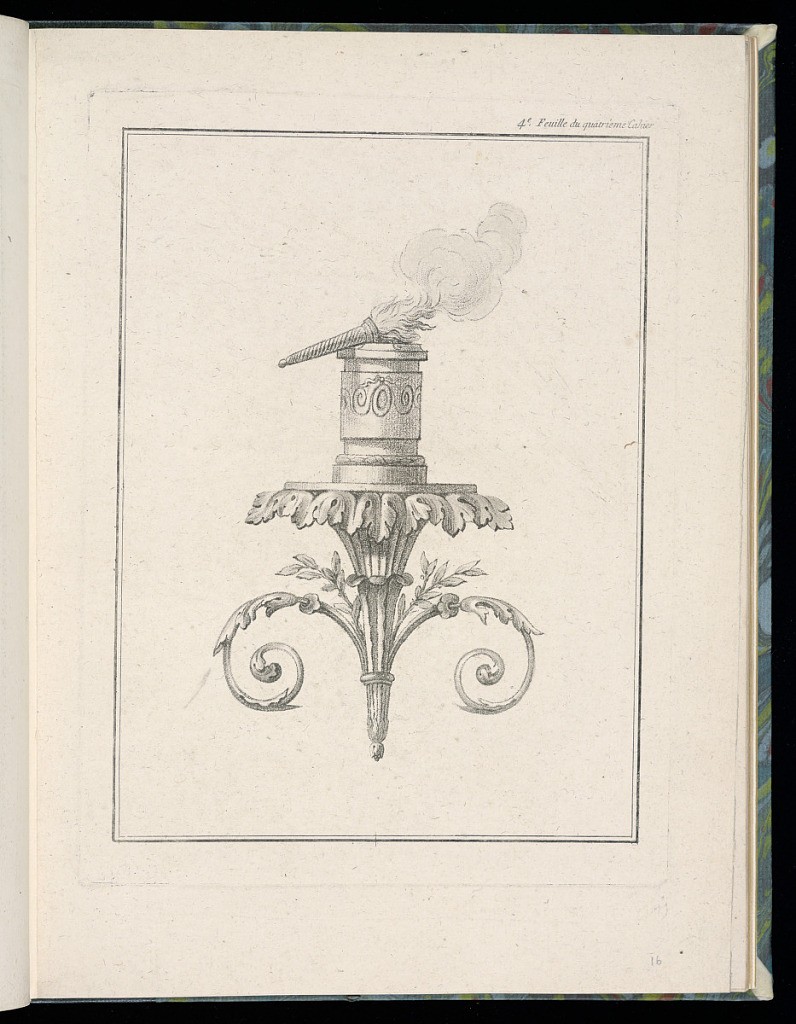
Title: Ornament Design
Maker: Jean-Baptiste Huet, French, 1745 – 1811
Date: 1776–89
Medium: Crayon manner etching on paper
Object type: Print
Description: Arabesque ornament design featuring a flaming torch on a plinth with scrolling leaves (rinceaux), rosettes, foliate branches, and foliate scrolls. The plate is numbered.